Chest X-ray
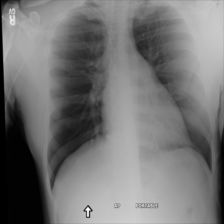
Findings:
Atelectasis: negative
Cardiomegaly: negative
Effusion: negative
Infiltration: negative
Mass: negative
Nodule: negative
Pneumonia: negative
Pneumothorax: negative
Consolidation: negative
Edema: negative
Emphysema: negative
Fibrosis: negative
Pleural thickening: negative
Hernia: negative